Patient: sex M, age 57
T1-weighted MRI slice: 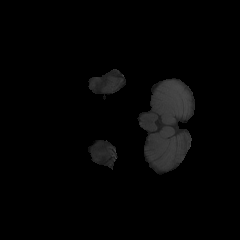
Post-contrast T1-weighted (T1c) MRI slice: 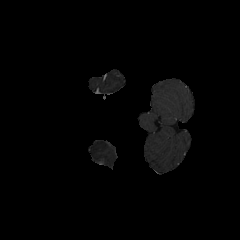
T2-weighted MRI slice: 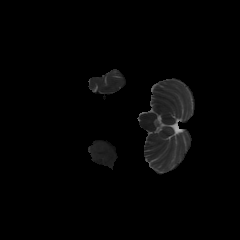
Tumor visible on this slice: no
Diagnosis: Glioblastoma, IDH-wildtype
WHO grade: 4